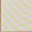
Piece: xx